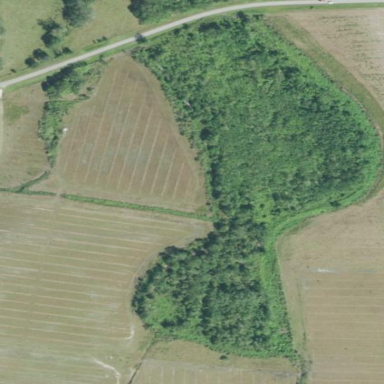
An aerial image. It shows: Plant nursery cultivating trees.